Question: How can I make my UI render after my second camera's viewport?(I want UI elements behind the minimap)
I set my main camera's depth to 1 and my minimap camera's depth to 2, but it didn't work.
I couldn't find out how to do this, so I set my minimap frame image's center transparent, so I can see the minimap behind it. (so this is fixed, because usually the frames are in front of the framed thing)
But I've got a new problem, which can't be fixed by transparency :(
As you can see the health bars, which are instantiated UI elements for the units, are in front of the viewport. Other UI elements are in front of the health bars, like the minimap frame (because I set them to be the first elements in the hierarchy) but the viewport renders before UI so the health bar is in front of it.
How can I fix this? Thank you for your further help :)
Have a nice day!
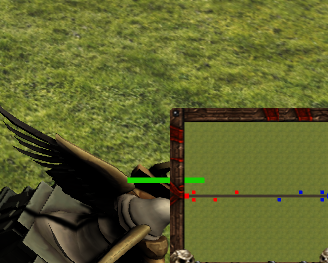
Answer: Render the minimap to a texture (a RenderTexture). Then in your UI add a Raw Image object. Set the Raw Image to show your minimap RenderTexture.
You now have full control of what is displayed in front of what in your GUI view.